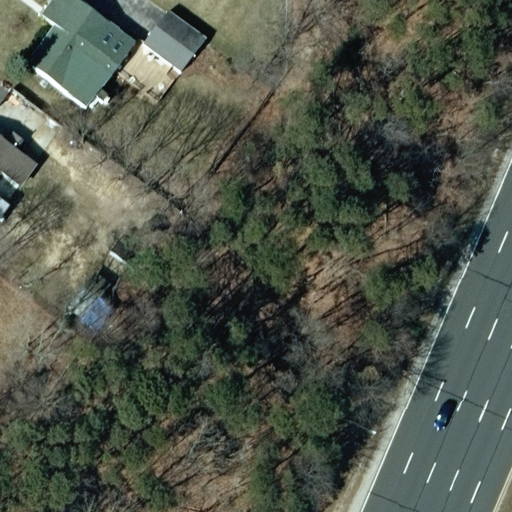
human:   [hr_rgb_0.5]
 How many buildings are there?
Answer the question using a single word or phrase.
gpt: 3

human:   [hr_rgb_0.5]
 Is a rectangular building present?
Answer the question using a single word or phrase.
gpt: yes

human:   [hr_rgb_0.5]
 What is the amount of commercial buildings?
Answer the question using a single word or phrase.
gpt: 0

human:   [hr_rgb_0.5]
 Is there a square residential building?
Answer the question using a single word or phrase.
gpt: no

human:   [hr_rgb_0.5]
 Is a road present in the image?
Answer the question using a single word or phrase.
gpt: yes

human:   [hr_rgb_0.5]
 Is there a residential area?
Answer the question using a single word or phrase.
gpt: yes

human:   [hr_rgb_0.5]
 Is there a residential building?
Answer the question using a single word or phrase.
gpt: yes

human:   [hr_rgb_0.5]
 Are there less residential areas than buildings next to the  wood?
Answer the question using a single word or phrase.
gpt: yes

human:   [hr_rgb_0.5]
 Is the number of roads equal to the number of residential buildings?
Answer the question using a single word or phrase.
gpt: yes

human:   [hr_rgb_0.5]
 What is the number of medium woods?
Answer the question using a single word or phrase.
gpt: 0

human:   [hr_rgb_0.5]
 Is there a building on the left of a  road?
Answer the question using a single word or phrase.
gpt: yes

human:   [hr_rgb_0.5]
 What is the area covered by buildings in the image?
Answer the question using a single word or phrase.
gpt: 340m2

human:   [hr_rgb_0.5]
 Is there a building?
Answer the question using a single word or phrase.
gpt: yes

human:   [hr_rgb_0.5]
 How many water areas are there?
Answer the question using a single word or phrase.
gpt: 0

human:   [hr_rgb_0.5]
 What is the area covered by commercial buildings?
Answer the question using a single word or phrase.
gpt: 0m2

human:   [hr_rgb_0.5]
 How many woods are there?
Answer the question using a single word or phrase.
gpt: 1

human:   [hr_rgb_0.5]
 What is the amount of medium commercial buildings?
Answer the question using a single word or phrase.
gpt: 0

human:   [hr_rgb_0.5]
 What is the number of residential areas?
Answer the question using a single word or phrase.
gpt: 1

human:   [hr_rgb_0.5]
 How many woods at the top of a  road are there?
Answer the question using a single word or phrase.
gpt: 1

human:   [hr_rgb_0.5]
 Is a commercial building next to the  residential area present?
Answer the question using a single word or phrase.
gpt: no

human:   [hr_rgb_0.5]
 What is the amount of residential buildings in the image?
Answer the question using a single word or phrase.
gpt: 2

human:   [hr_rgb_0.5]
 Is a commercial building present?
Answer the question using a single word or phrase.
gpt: no

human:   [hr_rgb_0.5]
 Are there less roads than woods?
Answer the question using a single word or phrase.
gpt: no

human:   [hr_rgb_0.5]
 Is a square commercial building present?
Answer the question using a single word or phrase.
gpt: no

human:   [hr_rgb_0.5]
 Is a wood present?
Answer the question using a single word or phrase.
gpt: yes

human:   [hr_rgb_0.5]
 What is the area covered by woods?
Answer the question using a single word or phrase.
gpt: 6505m2

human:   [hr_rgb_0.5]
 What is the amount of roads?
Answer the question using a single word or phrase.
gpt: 2

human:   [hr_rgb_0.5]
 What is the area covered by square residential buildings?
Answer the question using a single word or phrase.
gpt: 0m2

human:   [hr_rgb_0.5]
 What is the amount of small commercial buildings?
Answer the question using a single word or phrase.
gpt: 0

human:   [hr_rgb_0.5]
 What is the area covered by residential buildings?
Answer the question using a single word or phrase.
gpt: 258m2

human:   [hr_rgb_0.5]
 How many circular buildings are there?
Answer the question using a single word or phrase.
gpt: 0

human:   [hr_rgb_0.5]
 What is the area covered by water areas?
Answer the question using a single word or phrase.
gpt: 0m2

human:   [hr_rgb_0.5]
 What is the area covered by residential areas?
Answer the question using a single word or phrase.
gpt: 4525m2

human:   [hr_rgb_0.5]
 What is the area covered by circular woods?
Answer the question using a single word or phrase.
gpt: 0m2

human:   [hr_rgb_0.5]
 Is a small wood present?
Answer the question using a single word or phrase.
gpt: no

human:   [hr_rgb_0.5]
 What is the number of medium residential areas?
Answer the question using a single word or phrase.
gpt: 0

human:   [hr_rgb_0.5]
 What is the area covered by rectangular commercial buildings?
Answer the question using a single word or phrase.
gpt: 0m2

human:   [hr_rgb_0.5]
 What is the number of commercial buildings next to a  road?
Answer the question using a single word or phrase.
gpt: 0

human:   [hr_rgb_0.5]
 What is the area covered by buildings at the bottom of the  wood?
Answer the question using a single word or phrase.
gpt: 340m2

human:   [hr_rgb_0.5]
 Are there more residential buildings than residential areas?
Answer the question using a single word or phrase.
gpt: yes

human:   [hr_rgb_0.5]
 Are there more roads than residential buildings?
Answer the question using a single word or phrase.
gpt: no

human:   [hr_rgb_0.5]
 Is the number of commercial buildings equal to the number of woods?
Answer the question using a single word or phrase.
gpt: no

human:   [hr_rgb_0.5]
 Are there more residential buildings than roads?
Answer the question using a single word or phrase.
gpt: no

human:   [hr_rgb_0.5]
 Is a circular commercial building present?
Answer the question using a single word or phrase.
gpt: no

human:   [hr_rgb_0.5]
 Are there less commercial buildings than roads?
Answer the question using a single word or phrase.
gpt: yes

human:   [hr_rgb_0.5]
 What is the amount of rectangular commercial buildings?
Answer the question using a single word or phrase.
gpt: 0

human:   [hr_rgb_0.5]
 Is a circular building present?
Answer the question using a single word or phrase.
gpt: no

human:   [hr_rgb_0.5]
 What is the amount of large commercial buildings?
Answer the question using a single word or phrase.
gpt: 0

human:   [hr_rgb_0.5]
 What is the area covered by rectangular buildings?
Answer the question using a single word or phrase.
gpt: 276m2

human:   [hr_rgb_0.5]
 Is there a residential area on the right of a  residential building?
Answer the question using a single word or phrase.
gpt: no

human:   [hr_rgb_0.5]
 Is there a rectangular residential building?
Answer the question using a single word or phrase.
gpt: yes

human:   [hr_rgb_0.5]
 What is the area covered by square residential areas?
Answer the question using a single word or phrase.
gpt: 0m2

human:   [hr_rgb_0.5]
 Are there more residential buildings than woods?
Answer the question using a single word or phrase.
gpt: yes

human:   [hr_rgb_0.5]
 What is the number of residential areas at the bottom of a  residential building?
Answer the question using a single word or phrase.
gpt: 0

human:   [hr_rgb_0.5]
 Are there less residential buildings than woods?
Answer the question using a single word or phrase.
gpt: no

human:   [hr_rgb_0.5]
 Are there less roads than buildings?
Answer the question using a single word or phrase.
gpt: yes

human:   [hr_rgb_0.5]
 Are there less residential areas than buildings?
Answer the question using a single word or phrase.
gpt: yes

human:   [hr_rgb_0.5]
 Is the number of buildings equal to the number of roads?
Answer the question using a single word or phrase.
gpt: no

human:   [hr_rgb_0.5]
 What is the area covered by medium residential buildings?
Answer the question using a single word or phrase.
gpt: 194m2

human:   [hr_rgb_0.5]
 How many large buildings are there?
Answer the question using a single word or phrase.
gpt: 0

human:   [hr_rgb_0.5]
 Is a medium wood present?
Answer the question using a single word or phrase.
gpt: no

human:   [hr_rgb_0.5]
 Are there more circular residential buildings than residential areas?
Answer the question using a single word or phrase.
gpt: no

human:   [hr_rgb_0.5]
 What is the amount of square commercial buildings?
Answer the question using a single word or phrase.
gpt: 0

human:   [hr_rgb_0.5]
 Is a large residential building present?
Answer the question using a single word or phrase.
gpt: no